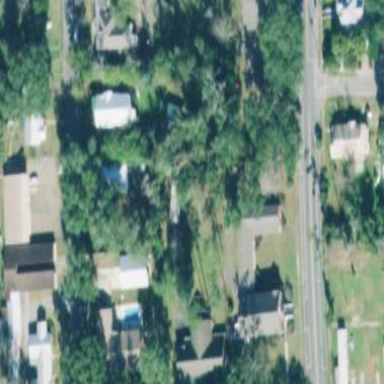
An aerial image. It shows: Residential area composed of single-family homes.